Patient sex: F
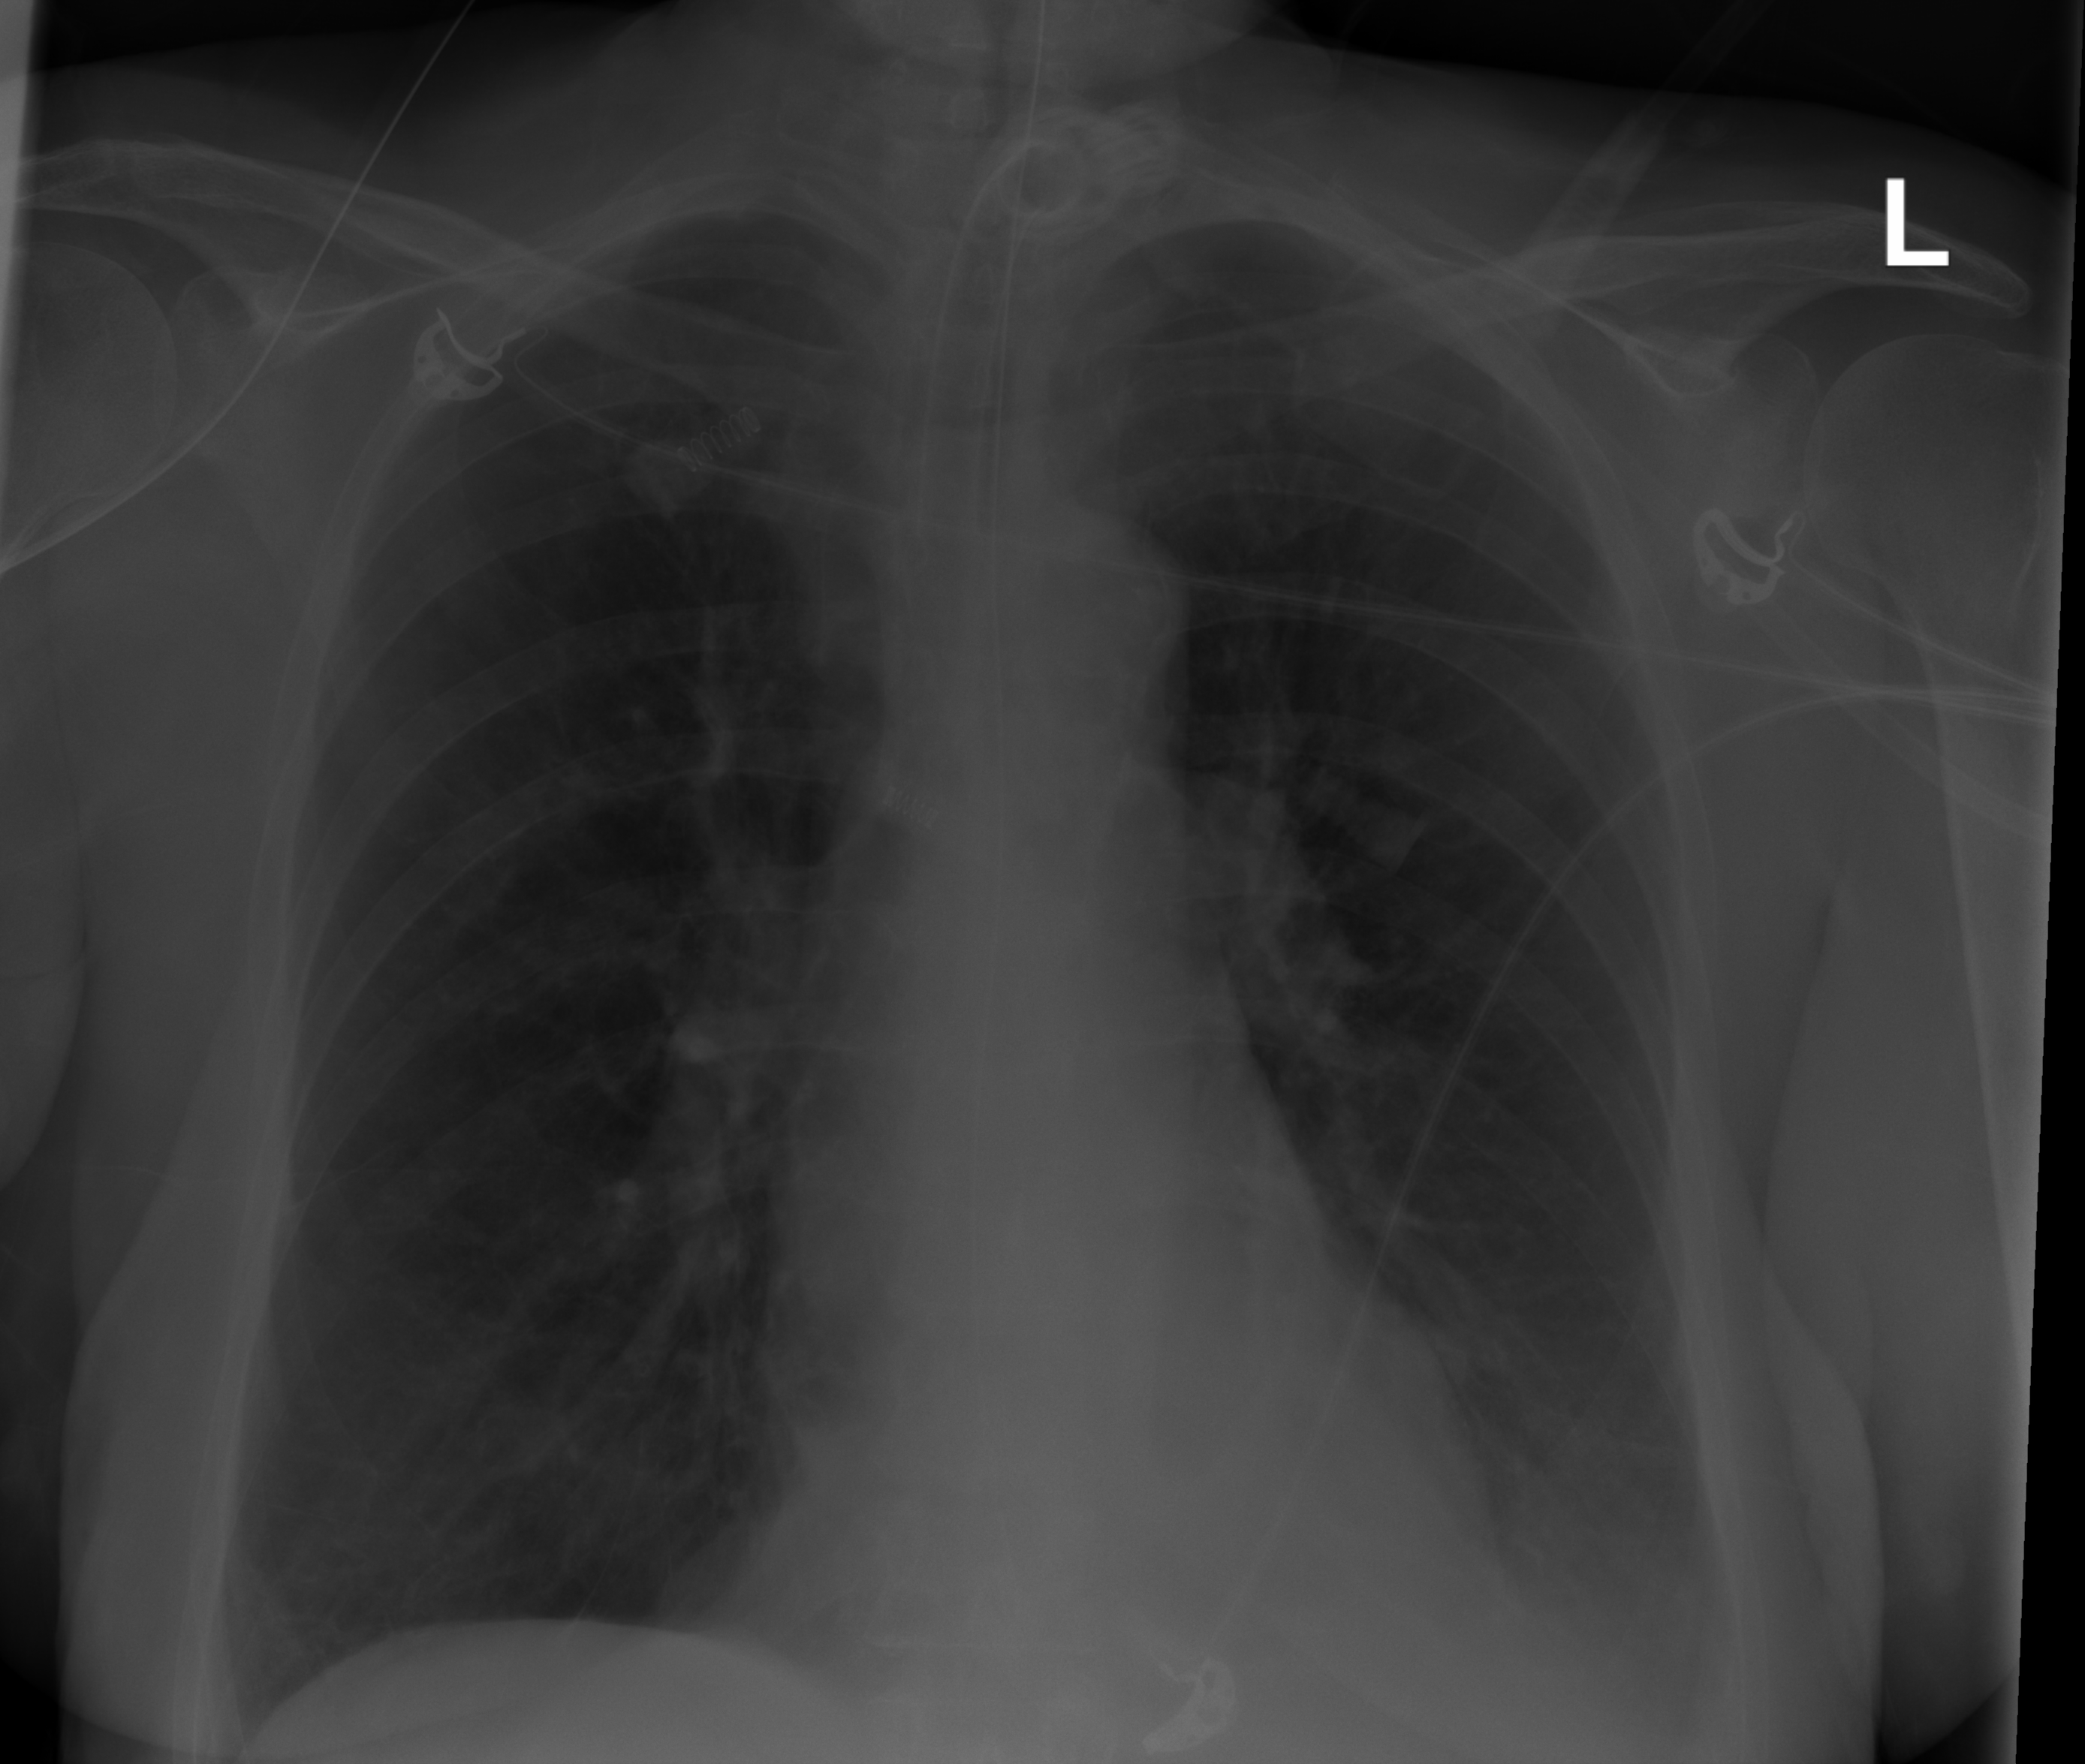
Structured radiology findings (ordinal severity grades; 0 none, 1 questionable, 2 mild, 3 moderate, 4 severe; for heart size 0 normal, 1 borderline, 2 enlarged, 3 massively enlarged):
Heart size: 0
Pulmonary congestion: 0
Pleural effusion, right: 0
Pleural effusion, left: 2
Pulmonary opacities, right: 0
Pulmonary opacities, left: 1
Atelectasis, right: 2
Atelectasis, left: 2